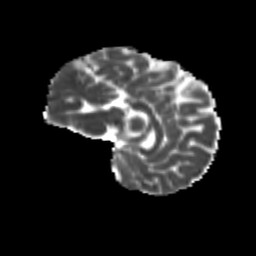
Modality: MD
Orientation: sagittal
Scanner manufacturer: siemens
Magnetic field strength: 3 T
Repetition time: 9.2 s
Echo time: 0.084 s